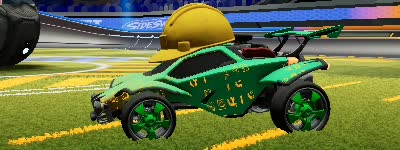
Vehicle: octane